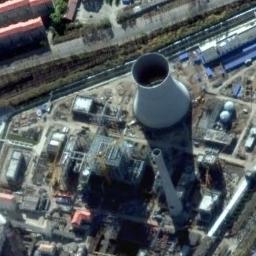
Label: thermal_power_station